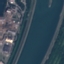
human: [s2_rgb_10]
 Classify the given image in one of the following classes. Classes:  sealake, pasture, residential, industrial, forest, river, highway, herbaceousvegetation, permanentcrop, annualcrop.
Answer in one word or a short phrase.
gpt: River